Current action and preconditions to check: path_clear

Your task: For each precondition in the list above, predict whether it will hold at this action.

Consider the current scene as observed from the mobile robot's camera, and analyze the predicted future states of all dynamic agents (e.g., people, animals, vehicles, or any moving entities) within the NEXT SECOND.

IMPORTANT: Only answer "very likely" if you are absolutely certain—based on strong, clear evidence—that a dynamic agent will violate the precondition in the predicted future state. Do NOT answer "very likely" for unlikely, ambiguous, or low-probability risks.

Ask yourself for each precondition: Is there a high probability, with clear and convincing evidence, that the predicted future states of any dynamic agent will interfere with the predicted future state of the currently executing action within the NEXT SECOND, causing that precondition to fail?

Assess the risk level based on these predictions. Use "likely" or "very likely" if motions create a clear risk of interference.

Use "neutral" or "improbable" if agents are nearby but their predicted paths are clearly diverging or non-conflicting.

Failure Risk Categories: "very improbable", "improbable", "neutral", "likely", "very likely"

Answer Format: Output ONLY the probability_of_failure value from these categories: "very improbable", "improbable", "neutral", "likely", "very likely"

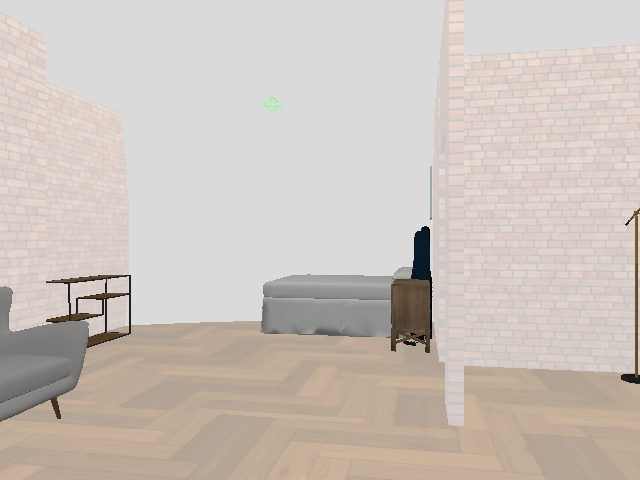

Answer: very improbable